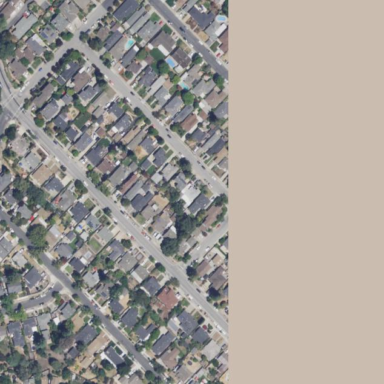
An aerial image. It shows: Neighborhood.